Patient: sex F, age 69
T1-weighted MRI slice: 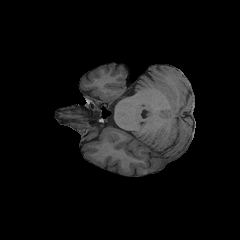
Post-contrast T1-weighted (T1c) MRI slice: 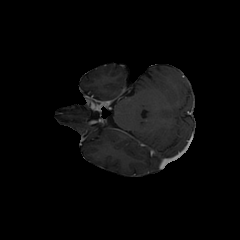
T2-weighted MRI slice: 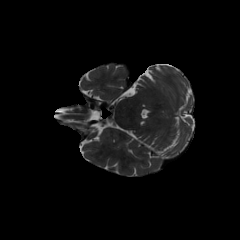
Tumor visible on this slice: no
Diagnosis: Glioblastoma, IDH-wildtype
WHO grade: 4